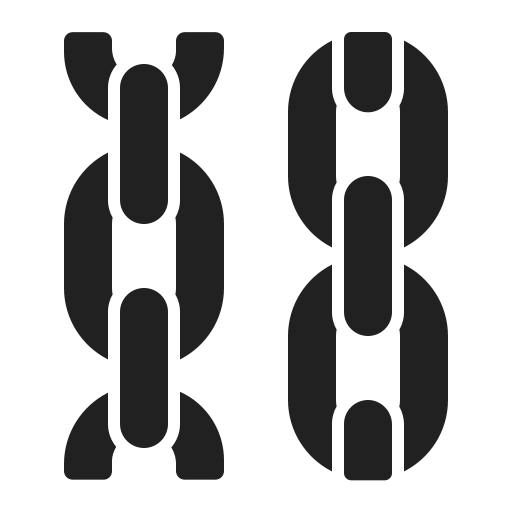
chains high contrast